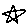
Label: star